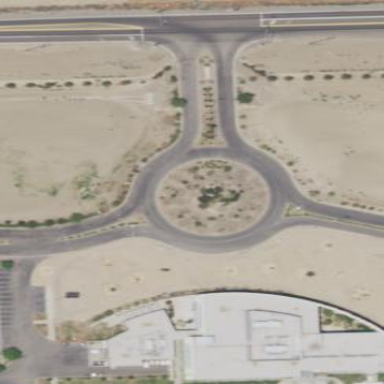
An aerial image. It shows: Roundabout on service road.